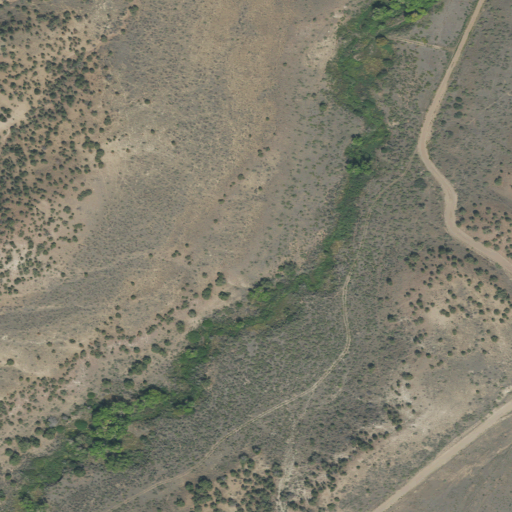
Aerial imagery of valley in Utah named Crouse Canyon containing shrub and evergreen forest